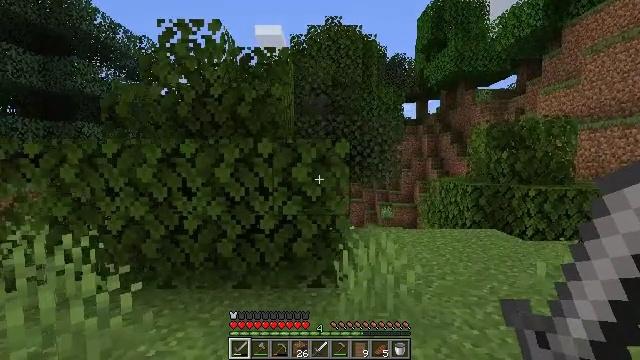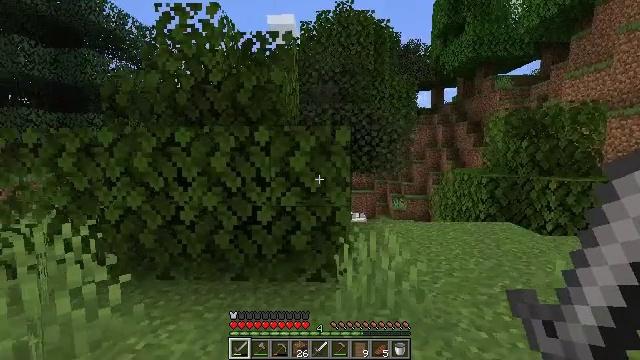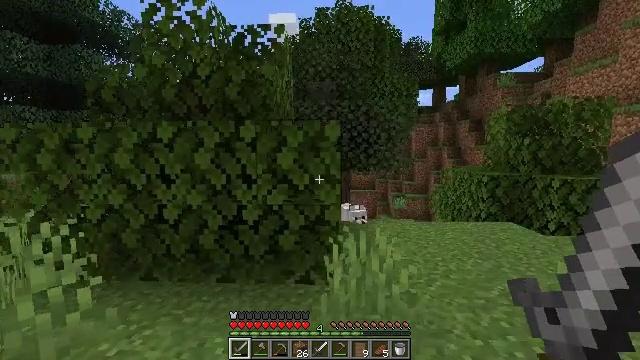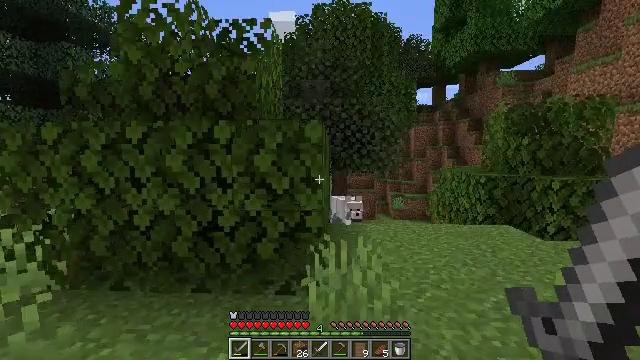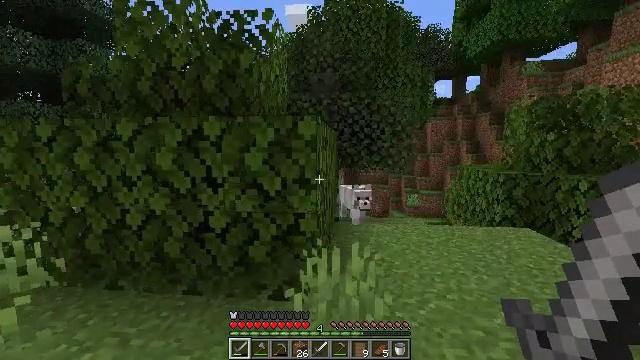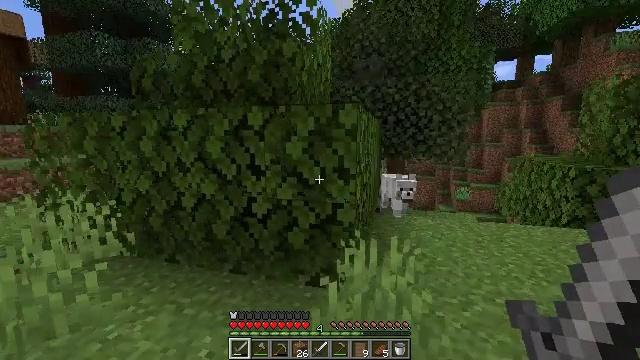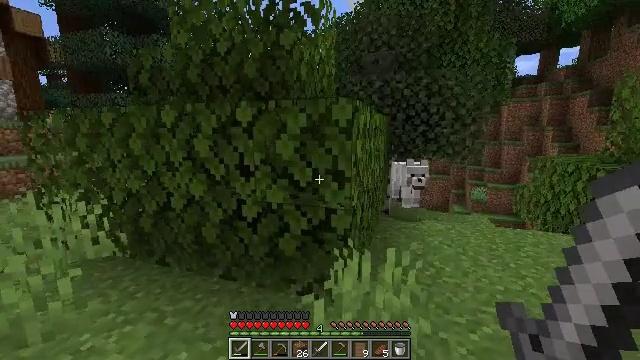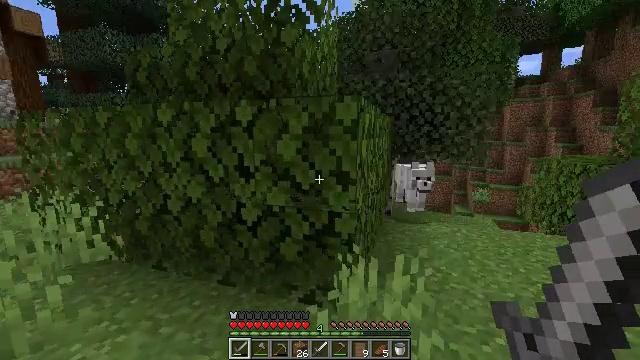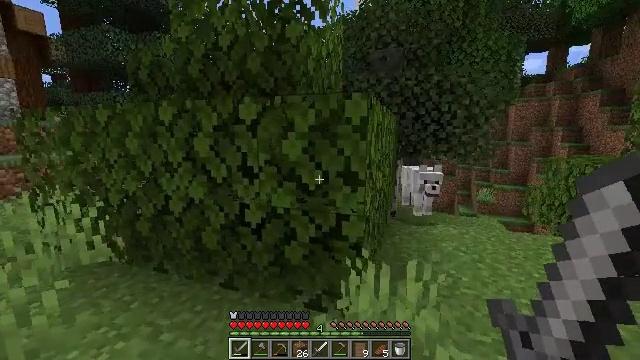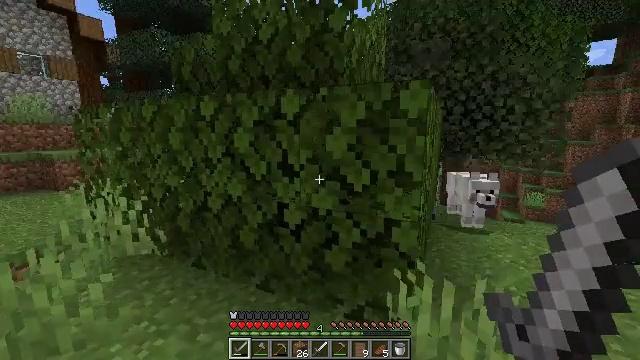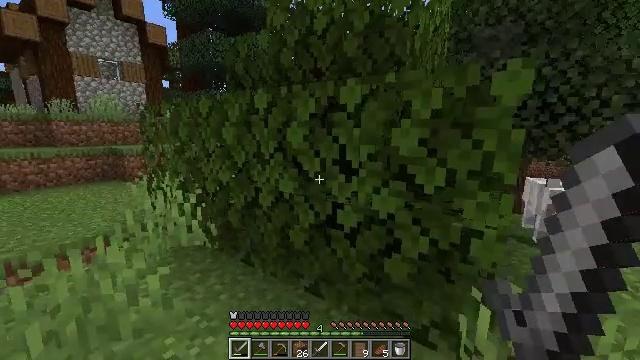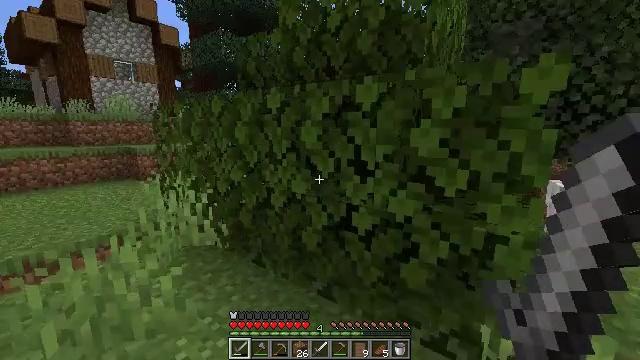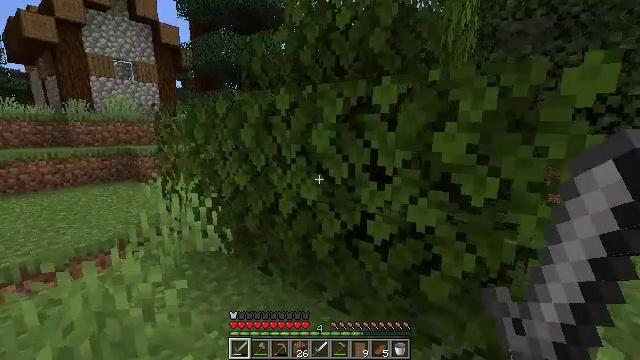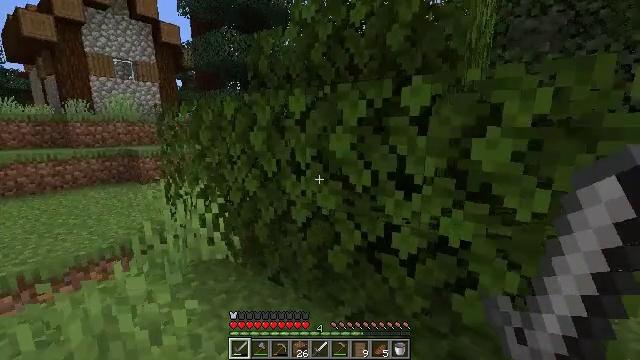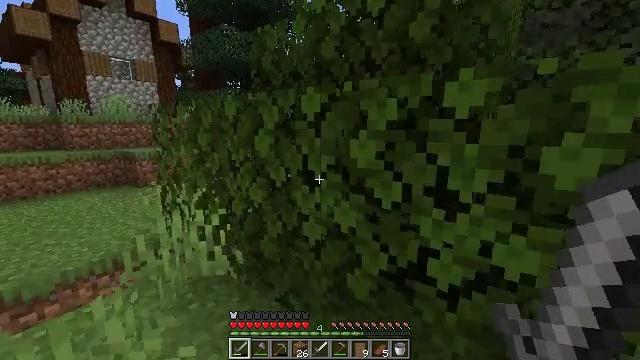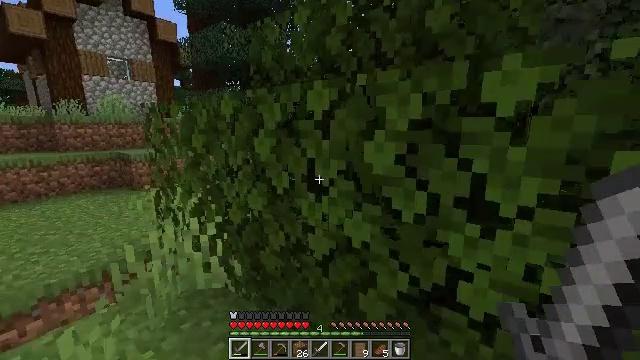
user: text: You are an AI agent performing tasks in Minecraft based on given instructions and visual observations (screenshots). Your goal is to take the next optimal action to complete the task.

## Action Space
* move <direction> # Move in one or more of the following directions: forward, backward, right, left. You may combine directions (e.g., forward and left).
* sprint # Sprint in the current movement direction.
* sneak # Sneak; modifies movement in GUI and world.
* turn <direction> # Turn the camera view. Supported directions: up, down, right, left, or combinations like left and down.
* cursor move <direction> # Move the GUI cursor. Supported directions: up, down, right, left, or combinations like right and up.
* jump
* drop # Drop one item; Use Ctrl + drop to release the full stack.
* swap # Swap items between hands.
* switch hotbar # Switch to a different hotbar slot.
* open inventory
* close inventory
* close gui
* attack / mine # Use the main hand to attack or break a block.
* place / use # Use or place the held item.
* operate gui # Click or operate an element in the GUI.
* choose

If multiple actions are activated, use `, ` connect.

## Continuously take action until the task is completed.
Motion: motion action
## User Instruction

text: Harvest the rose bush for its flowers.
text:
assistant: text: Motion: move forward and move right, turn left and down
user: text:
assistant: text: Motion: move forward and move right
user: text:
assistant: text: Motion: move forward and move right
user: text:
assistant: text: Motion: move forward and move right, turn left and down
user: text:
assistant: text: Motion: move forward and move right, turn left and down
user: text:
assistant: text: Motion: move forward and move left, turn left
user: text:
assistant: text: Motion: move forward and move left
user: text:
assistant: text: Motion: move forward and move left
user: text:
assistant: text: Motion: move forward and move left, turn left
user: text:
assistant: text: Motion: move forward and move left, turn left
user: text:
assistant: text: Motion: move forward and move left, turn left
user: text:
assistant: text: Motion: move forward and move left
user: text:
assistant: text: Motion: move forward
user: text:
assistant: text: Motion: move forward
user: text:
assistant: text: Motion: move forward
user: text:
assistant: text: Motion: move forward
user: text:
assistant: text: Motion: move forward
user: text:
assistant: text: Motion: move forward, turn left and down
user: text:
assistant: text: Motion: move forward and move left, turn left and down
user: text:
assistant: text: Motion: move forward and move left, turn left and down
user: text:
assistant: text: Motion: move forward and move left, turn left
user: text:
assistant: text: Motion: move forward and move left, turn left
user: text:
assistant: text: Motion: move forward and move left
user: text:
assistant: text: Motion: move forward and move left
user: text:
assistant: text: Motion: move forward and move left
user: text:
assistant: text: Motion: move forward and move left
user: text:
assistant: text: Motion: move forward and move left
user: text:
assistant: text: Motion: move forward and move left, jump
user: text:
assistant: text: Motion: move forward and move left, jump
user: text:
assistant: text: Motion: move forward and move left, jump